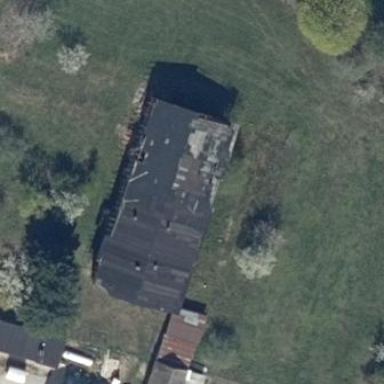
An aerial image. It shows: Building with gabled roof oriented along it. The roof is colored black.